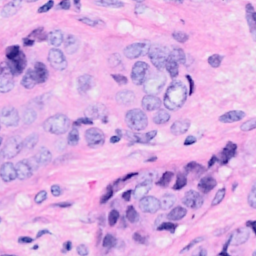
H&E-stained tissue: Breast